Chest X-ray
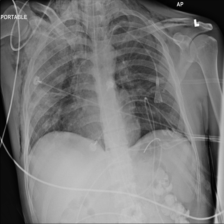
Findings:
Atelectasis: negative
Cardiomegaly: negative
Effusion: negative
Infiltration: positive
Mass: negative
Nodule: negative
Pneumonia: negative
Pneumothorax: positive
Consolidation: negative
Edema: negative
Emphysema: positive
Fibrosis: negative
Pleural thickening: negative
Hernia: negative